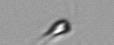
Label: Calciopappus